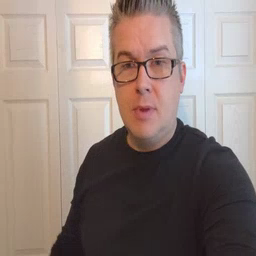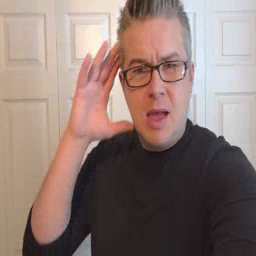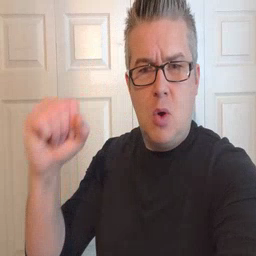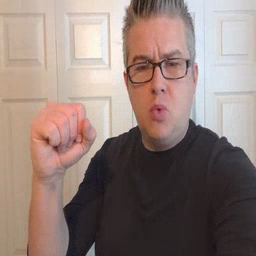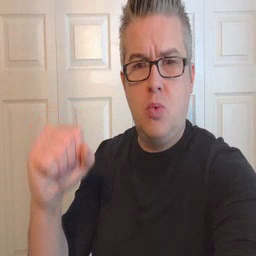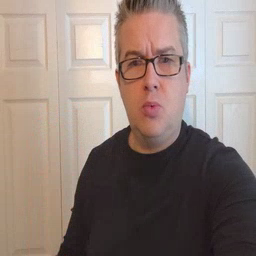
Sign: loud